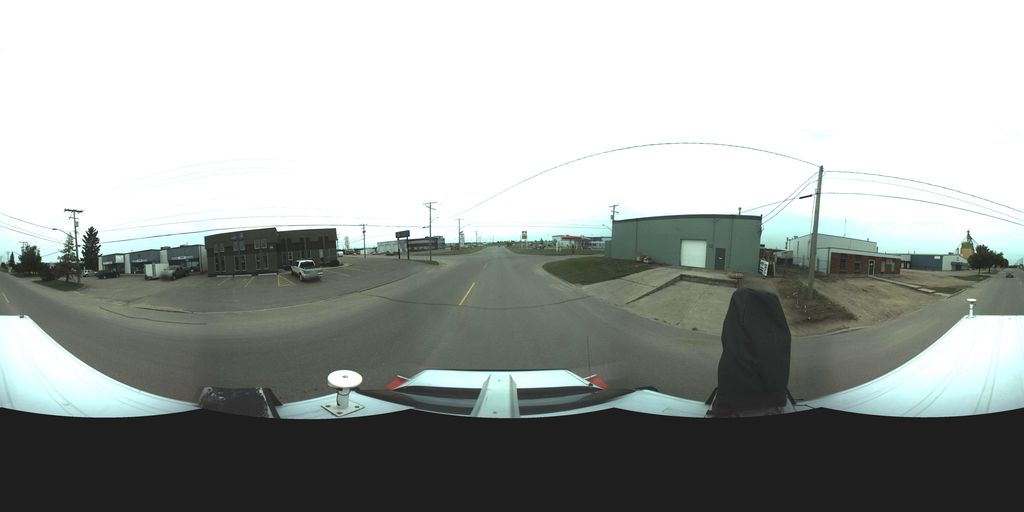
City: saskatoon